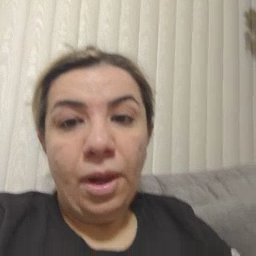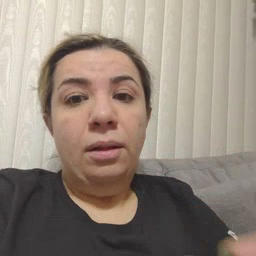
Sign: like